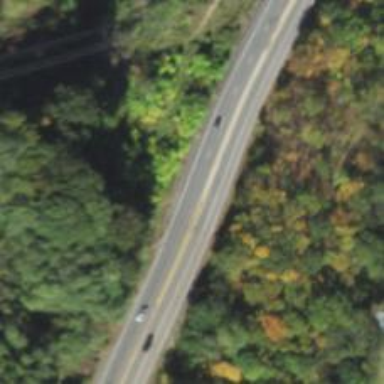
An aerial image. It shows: Primary highway with expressway characteristics.